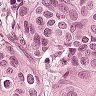
Metastatic tissue present: yes